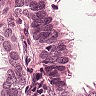
Metastatic tissue present: yes